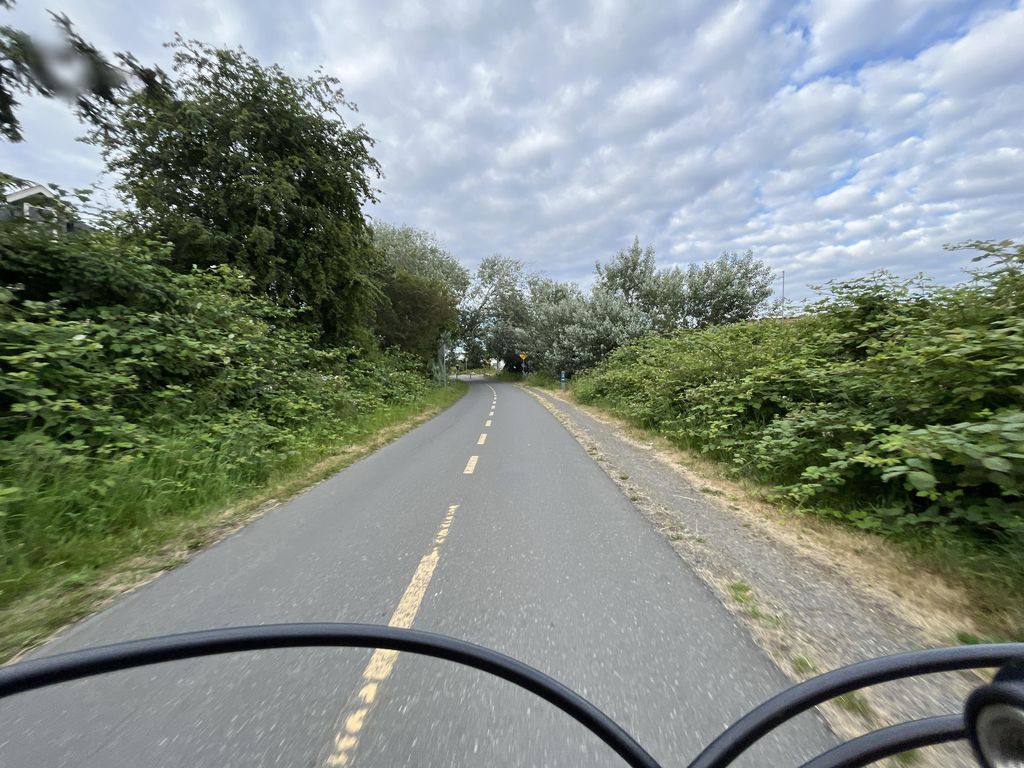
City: victoria